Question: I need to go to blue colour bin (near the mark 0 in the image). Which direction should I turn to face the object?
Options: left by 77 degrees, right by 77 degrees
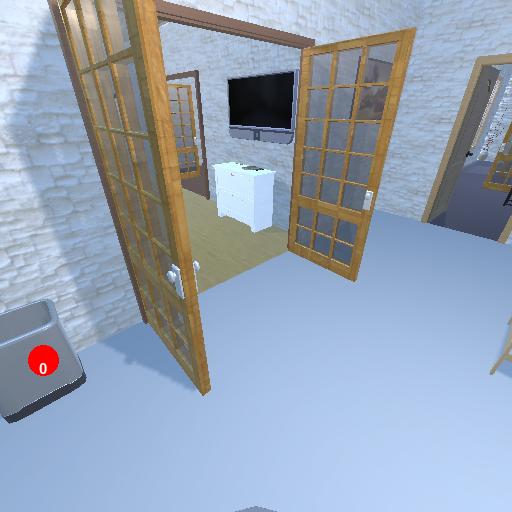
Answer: left by 77 degrees